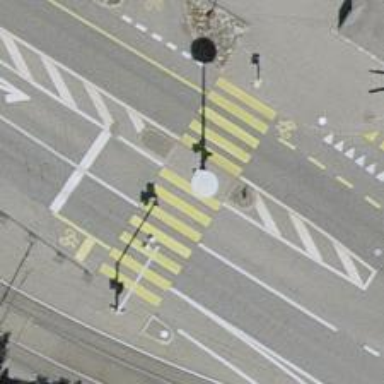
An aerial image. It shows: Road crossing with traffic signals and central island.